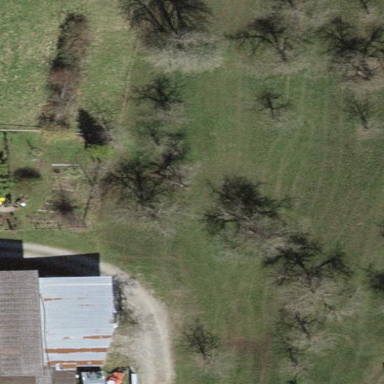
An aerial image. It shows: Plant nursery area.